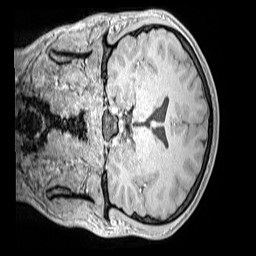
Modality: MP2RAGE
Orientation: coronal
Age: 12
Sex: male
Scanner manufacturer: siemens
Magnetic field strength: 3 T
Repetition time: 4 s
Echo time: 0.00299 s